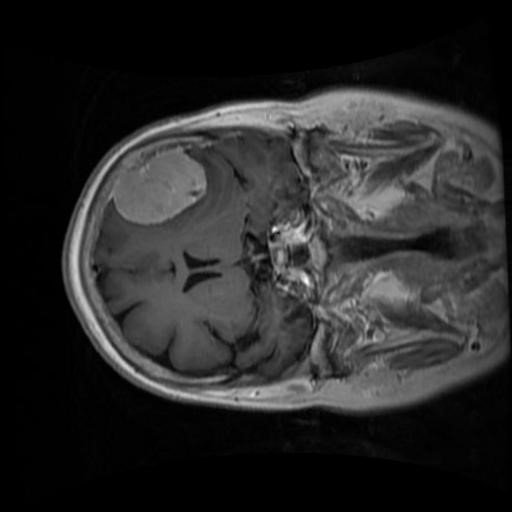
Label: brain_menin